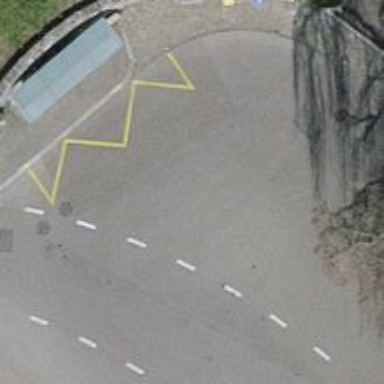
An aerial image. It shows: Bus stop with shelter. It is platform for public transport.